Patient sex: F
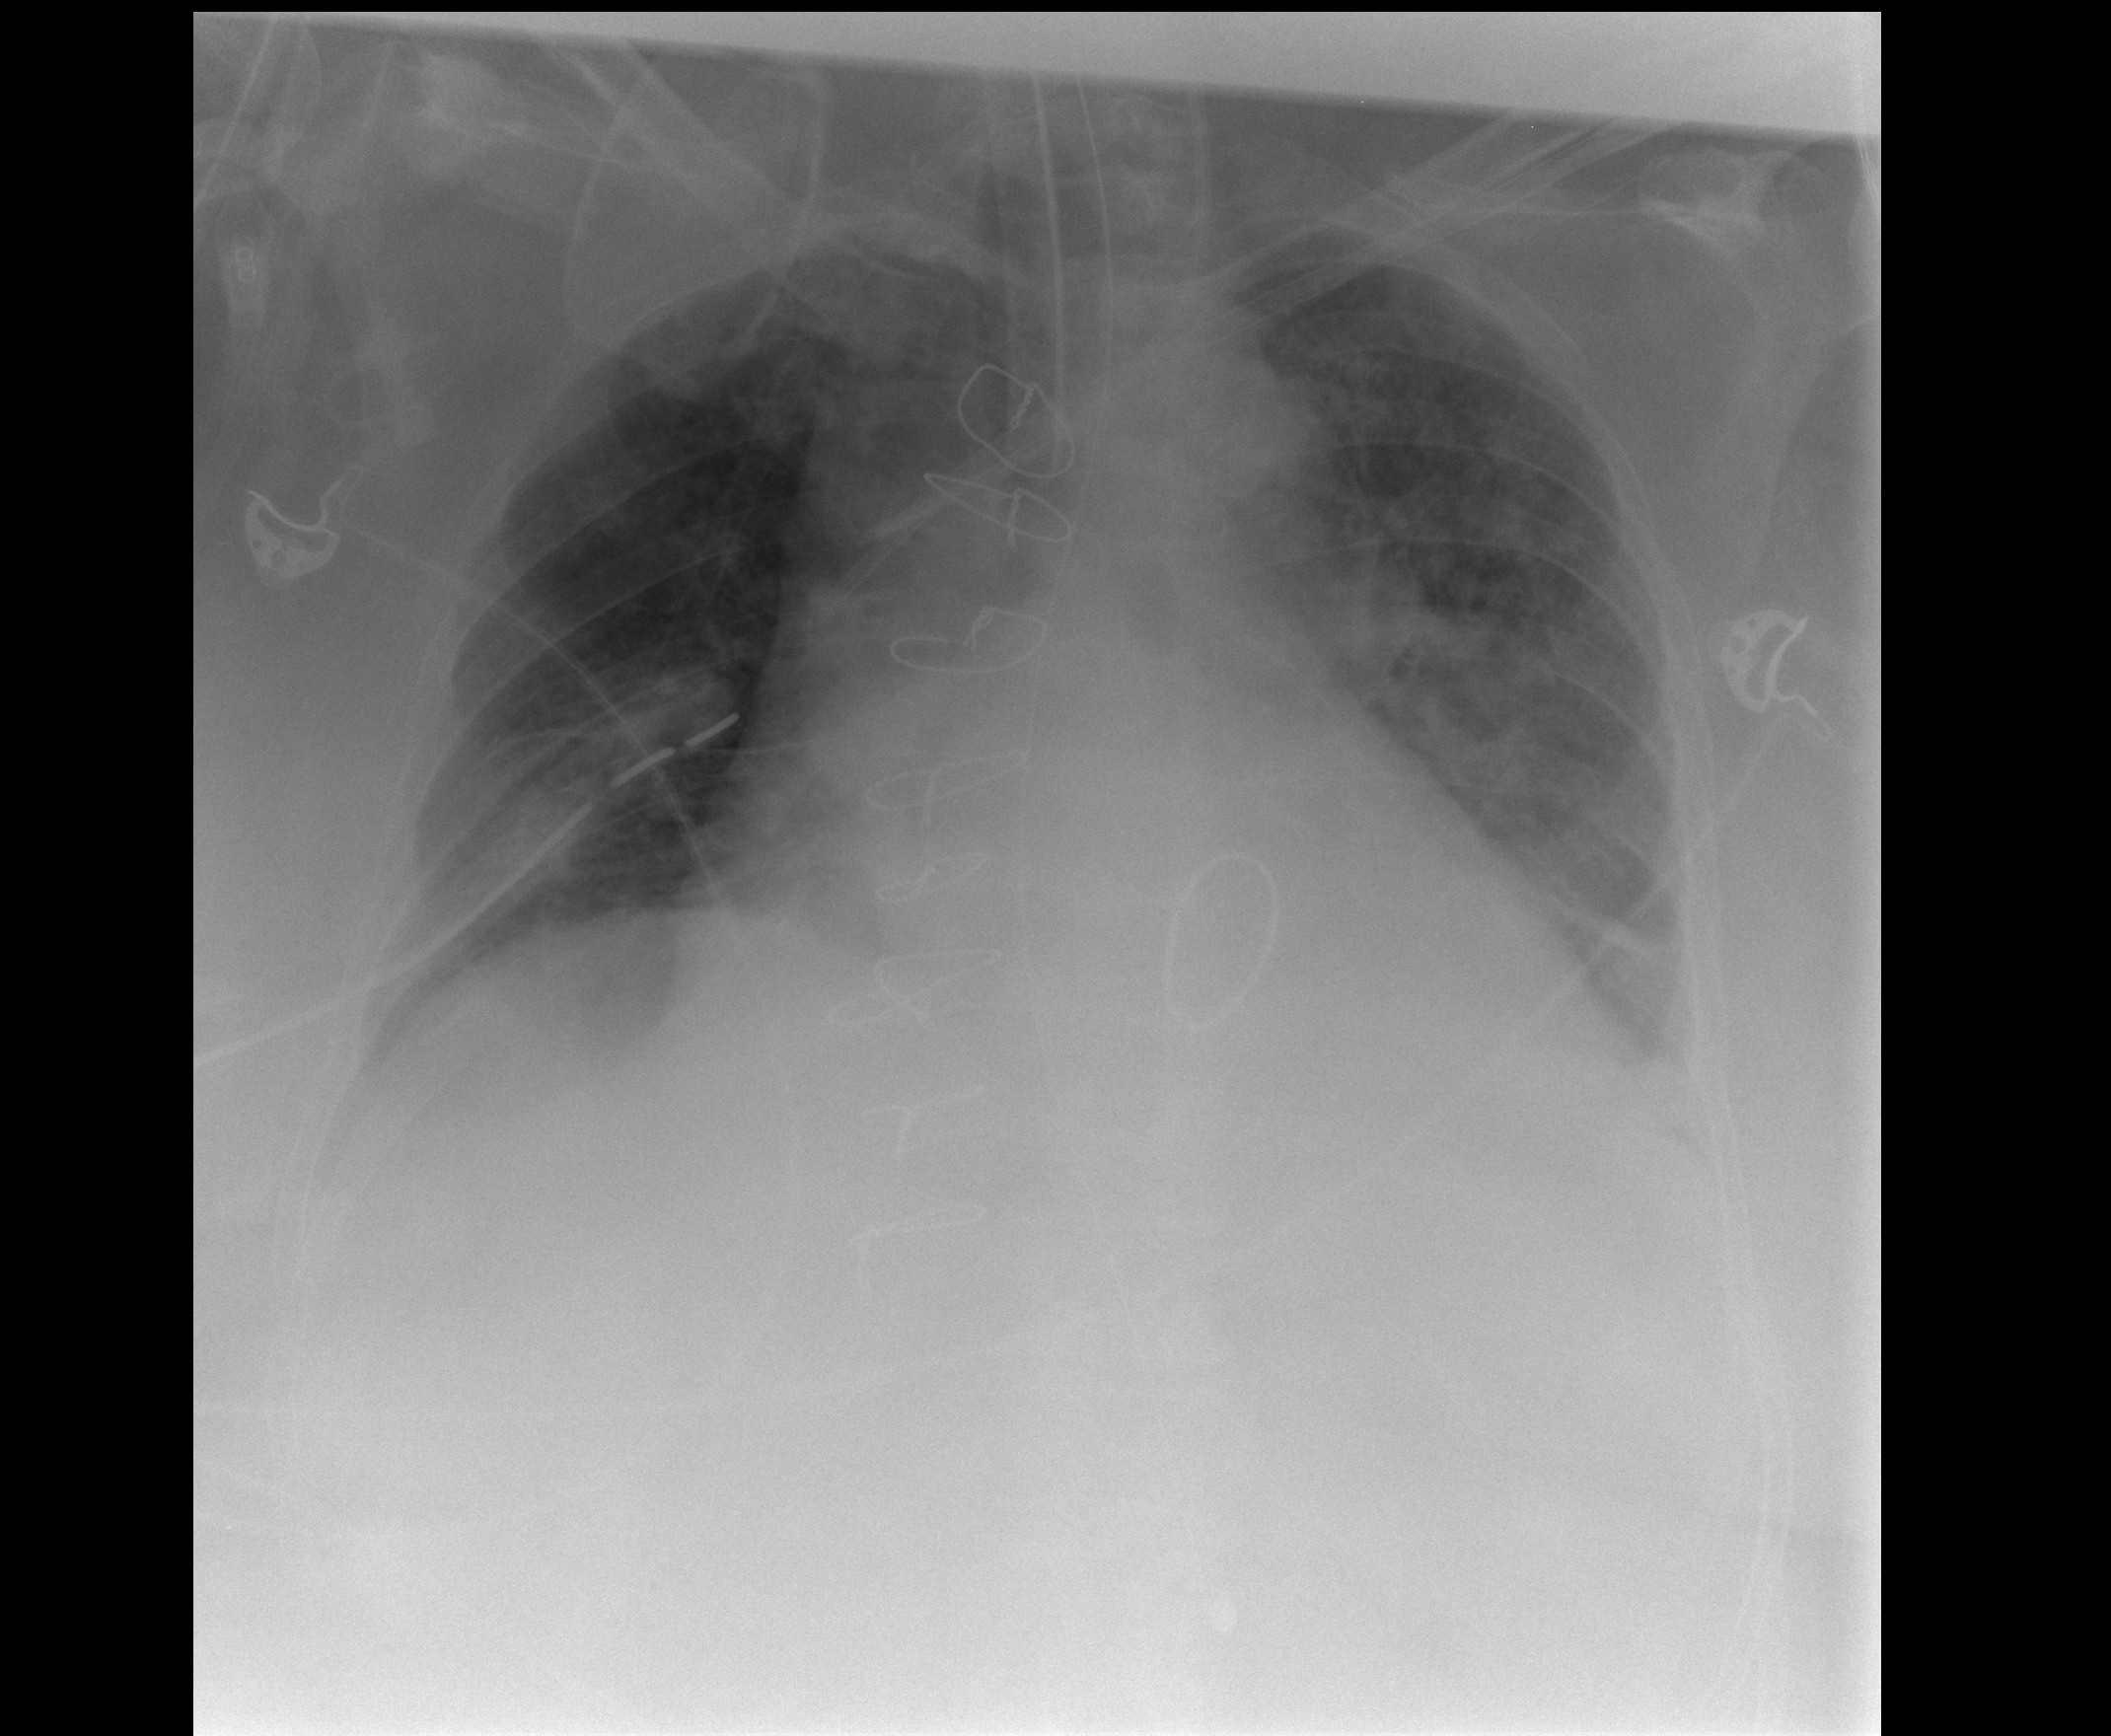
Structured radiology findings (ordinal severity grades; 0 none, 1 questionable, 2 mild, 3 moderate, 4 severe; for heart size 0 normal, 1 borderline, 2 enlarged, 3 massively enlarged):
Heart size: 2
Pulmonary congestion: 1
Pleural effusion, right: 0
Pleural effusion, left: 0
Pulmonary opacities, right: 0
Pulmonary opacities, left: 2
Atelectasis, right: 0
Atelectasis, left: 1